Question: Well I'm not sure how to ask this with words so I will post an image:

So in the image, there is a main div, lets call it "red".
Inside "red" there is another 'div' called: "green"
Inside "green" there is an 'ul', with some 'li' elements, they are supposed to have an underline, but that underline must get out of the div, so the problem I have, is getting that line outside of "green", when in the code, it is inside.
I'm guessing there might be some kind of overflow setting or some technique to achieve this, maybe its much easier than I think, but I just can't figure it out.
The sum it up, I need to get something from within a div, and get it to show outside of it as well.
I tried to google it as much as I could but I couldn't find anything that worked for me, maybe because I'm not even sure how to ask.
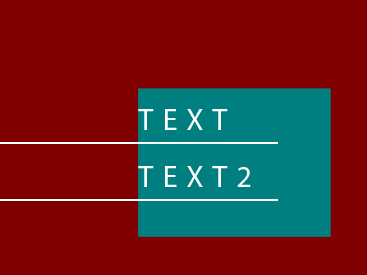
Answer: That depends on situation. If it is fixed size elements and they are always same size no matter what you could do it:
Position 'red div' as 'relative', then 'green div' as 'absolute' and 'ul' again as absolute. That will allow you move elements. Relatively to red div.
If it is stretching elements depending on size of window, it is harder and 'margin-left', 'margin-top' and 'float:left' would do the trick, but you should be very careful with it as it is hard to make cross-browser.